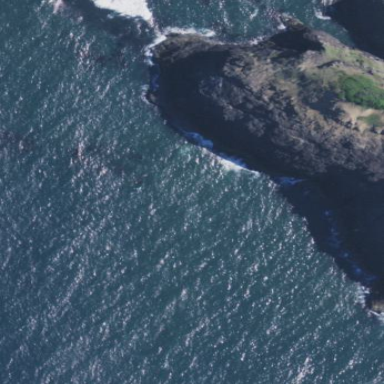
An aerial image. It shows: Natural rock reef.